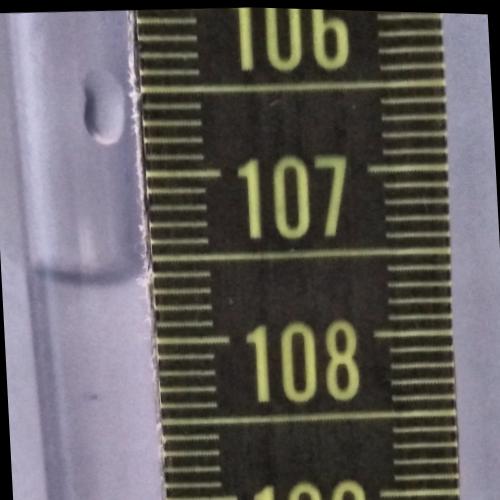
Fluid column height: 107.6 cm